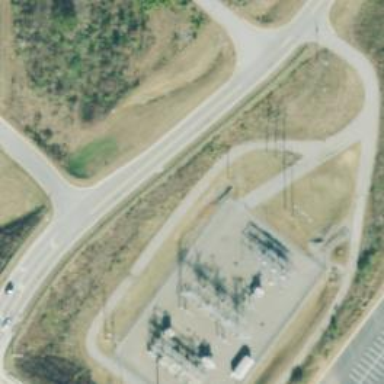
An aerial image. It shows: Distribution substation surrounded by fence.